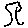
Label: tree